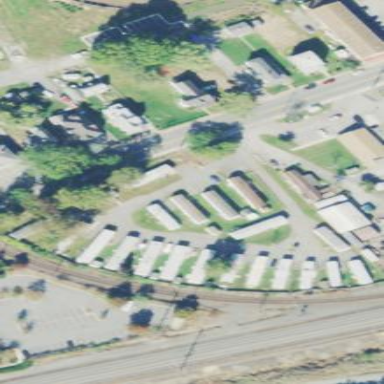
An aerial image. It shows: Residential area with static caravans.